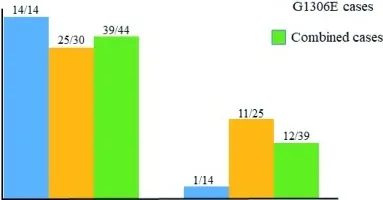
Frequency of G1306E cases experiencing stridor/laryngospasm and the requirement for hospitalisation.
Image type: chart (chart)